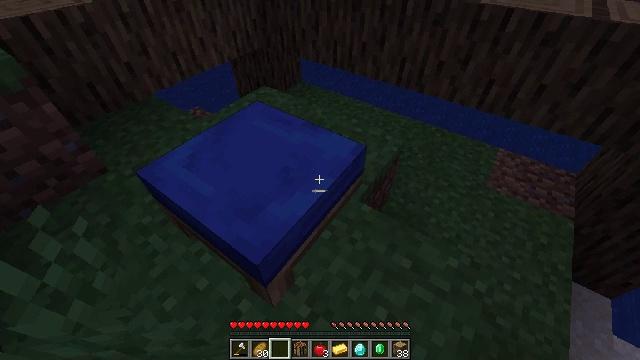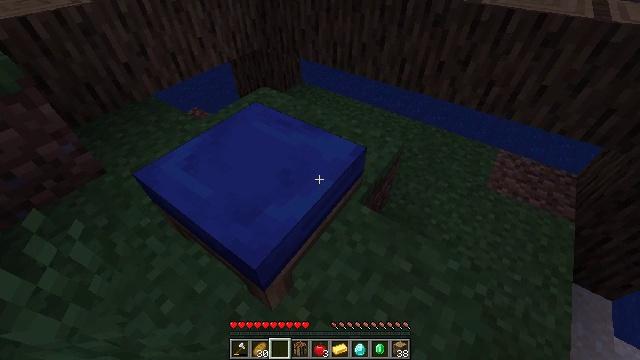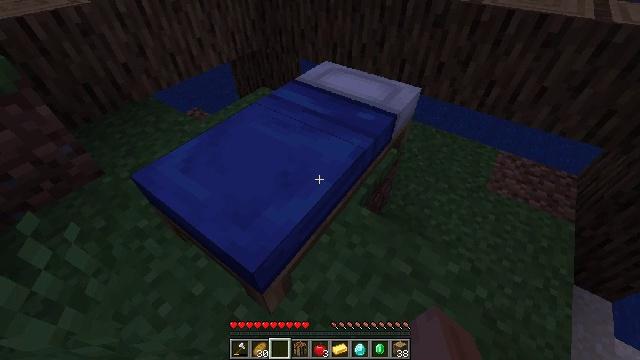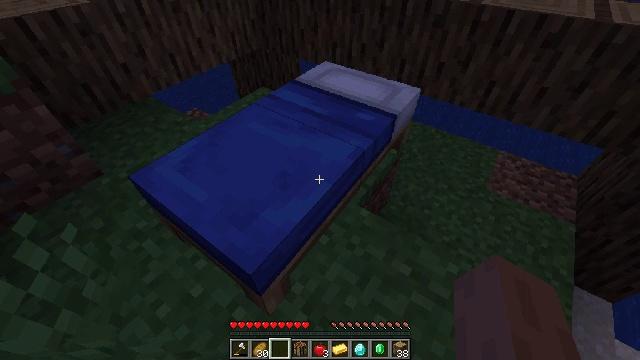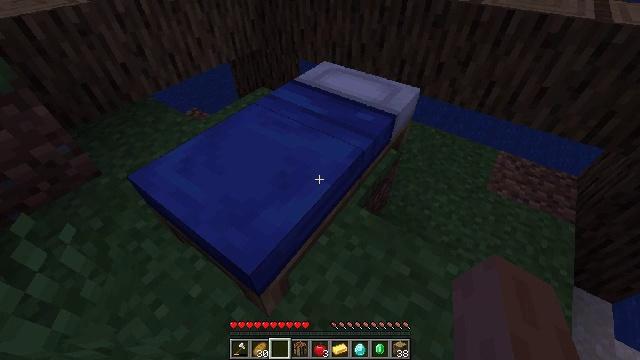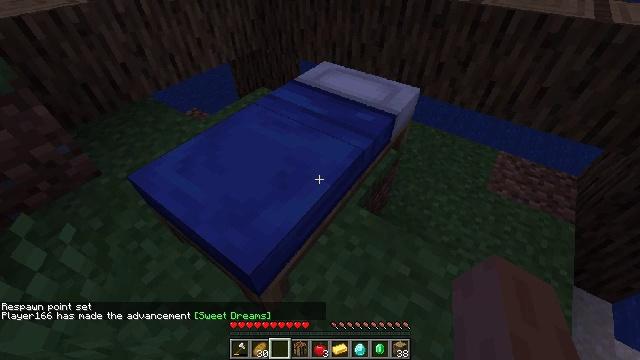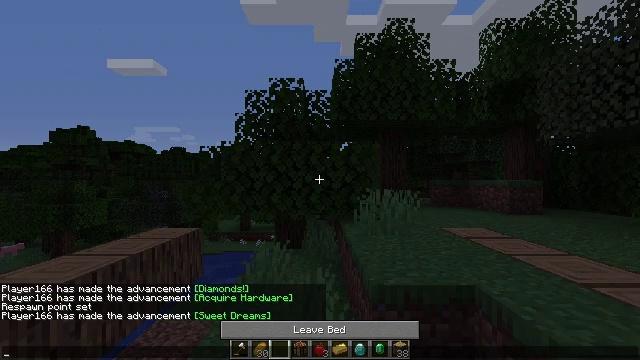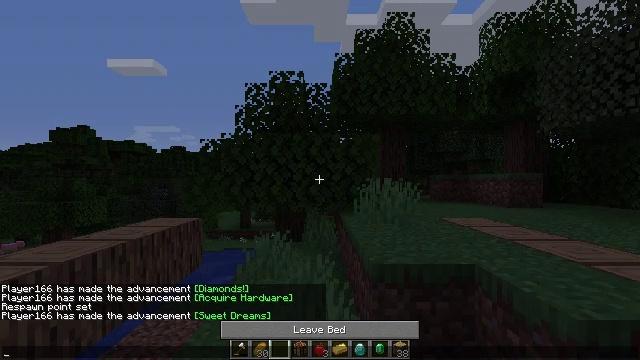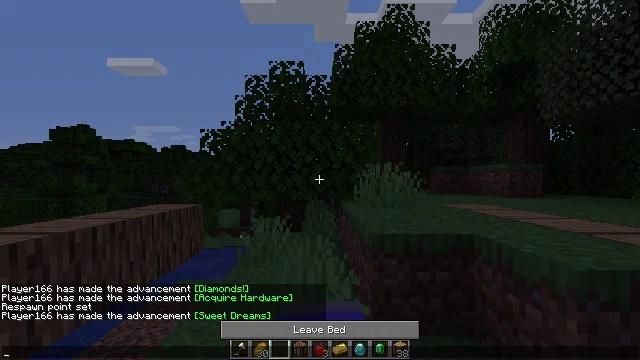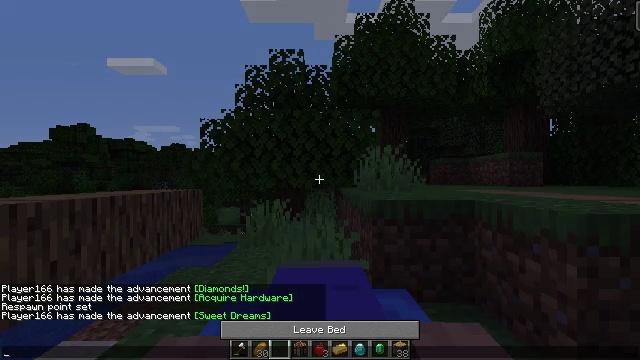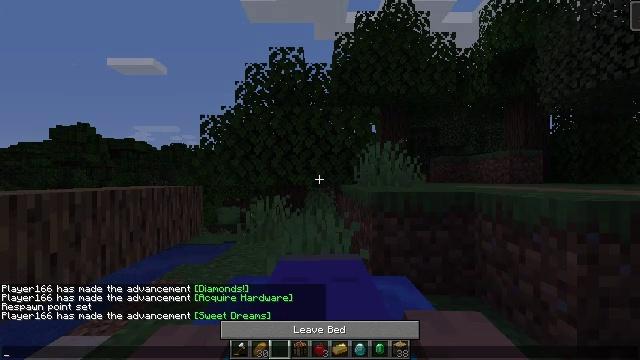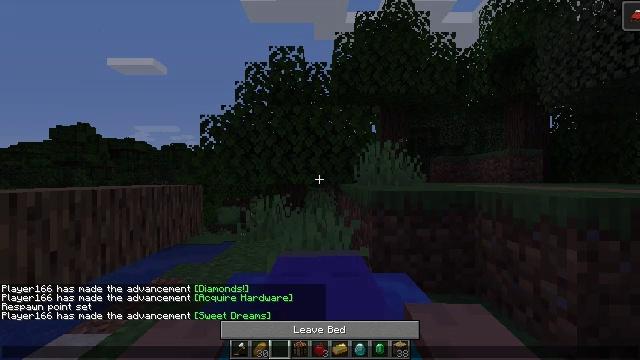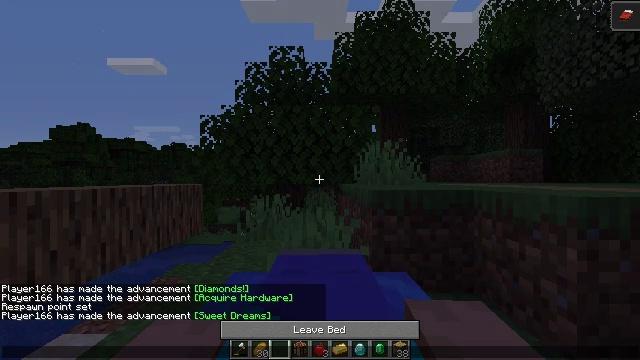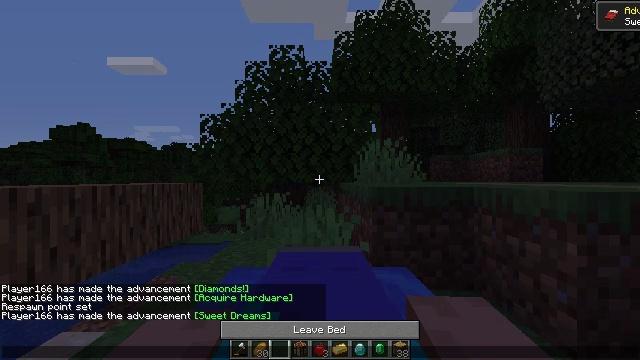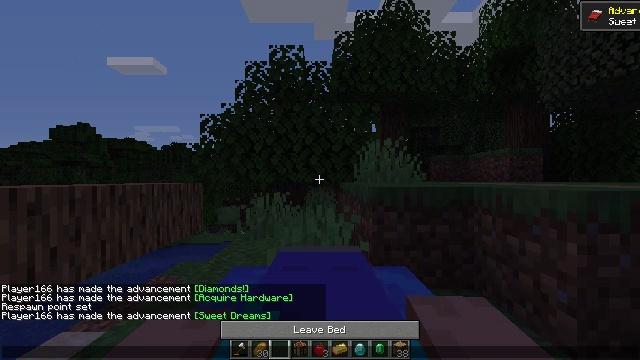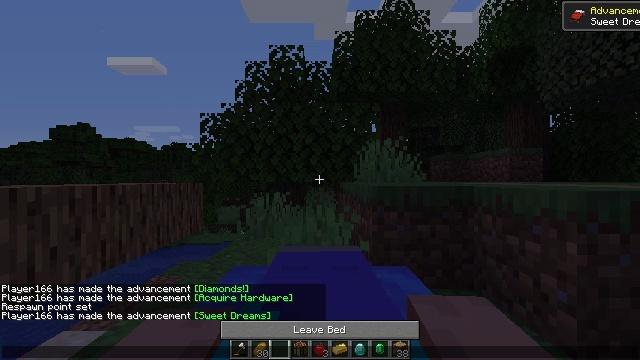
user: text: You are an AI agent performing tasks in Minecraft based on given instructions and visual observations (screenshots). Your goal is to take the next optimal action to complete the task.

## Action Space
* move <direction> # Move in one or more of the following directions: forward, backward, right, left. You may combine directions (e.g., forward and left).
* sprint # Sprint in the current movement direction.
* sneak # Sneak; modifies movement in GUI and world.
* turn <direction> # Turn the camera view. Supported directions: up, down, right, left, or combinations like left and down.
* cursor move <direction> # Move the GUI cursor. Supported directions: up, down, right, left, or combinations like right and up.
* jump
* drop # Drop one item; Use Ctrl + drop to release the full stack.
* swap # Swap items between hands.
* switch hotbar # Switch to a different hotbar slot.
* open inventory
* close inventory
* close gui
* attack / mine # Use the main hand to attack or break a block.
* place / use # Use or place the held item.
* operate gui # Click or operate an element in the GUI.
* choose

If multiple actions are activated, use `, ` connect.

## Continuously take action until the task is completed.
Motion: motion action
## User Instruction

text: Collect the blue bed by attacking it.
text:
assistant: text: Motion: use / place
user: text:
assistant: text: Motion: use / place
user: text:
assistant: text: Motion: no_op
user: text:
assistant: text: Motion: no_op
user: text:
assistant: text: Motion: no_op
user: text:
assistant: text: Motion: no_op
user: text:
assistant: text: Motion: open gui
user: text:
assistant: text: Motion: no_op
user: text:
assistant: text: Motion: no_op
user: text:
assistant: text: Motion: no_op
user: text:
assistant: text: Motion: no_op
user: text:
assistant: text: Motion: no_op
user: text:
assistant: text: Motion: no_op
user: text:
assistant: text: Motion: no_op
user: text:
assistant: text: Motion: no_op
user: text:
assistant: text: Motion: no_op
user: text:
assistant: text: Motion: no_op
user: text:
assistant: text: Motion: no_op
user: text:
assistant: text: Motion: no_op
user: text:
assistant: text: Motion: no_op
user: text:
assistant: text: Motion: no_op
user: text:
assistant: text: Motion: no_op
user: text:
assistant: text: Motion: no_op
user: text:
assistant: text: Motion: no_op
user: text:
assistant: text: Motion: no_op
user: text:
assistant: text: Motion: no_op
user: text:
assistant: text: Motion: no_op
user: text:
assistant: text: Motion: no_op
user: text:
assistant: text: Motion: no_op
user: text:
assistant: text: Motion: no_op